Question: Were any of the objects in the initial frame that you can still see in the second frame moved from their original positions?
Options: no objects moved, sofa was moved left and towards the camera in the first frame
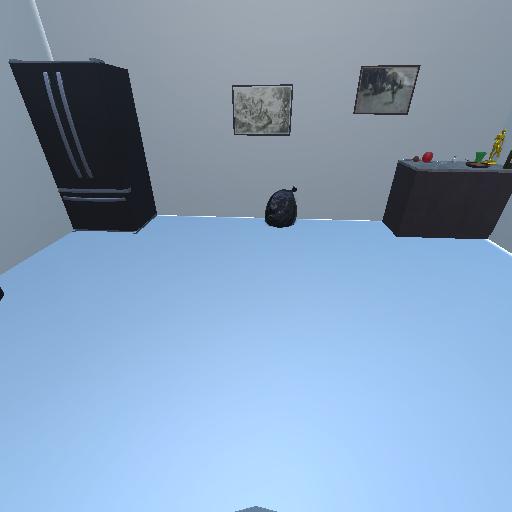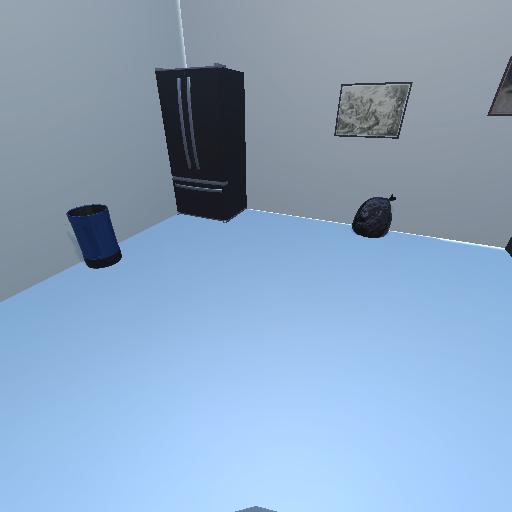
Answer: no objects moved